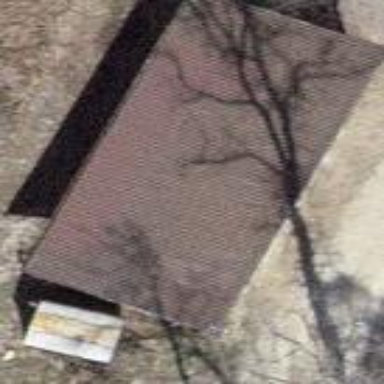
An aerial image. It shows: View of roof of building.